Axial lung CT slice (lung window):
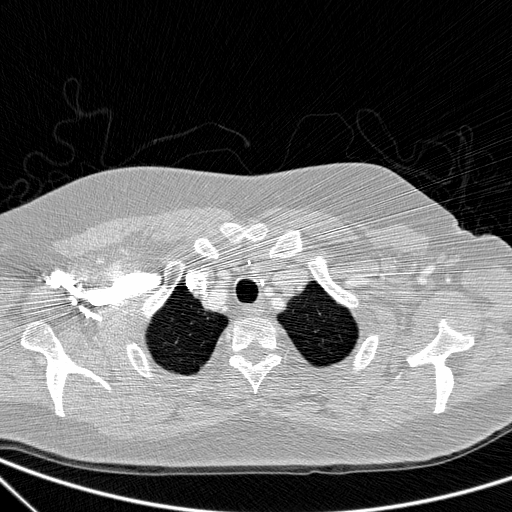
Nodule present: no